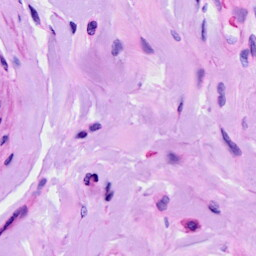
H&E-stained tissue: Ovarian